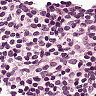
Metastatic tissue present: no